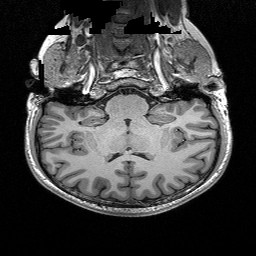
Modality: T1w
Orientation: sagittal